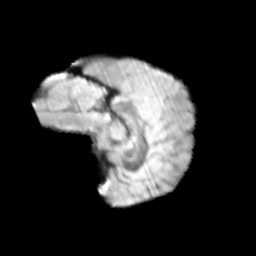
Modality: T2w
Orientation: sagittal
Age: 12
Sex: female
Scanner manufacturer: siemens
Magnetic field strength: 3 T
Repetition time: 3.8 s
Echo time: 0.07 s